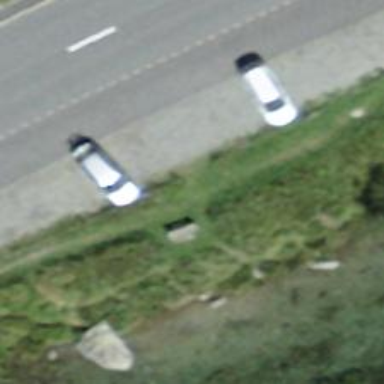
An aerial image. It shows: Bench for seating.